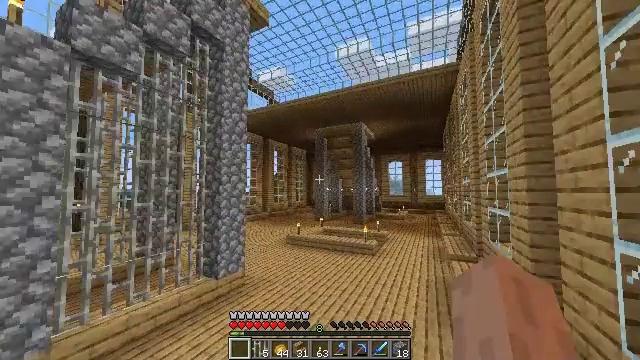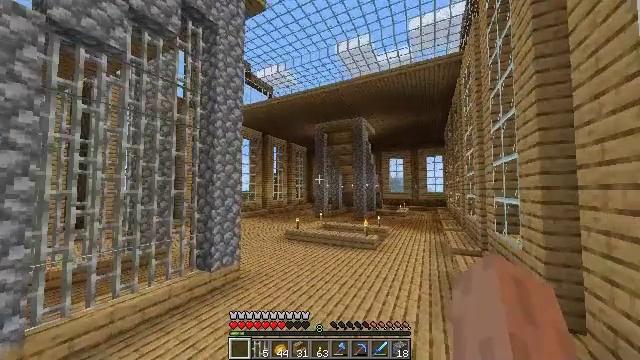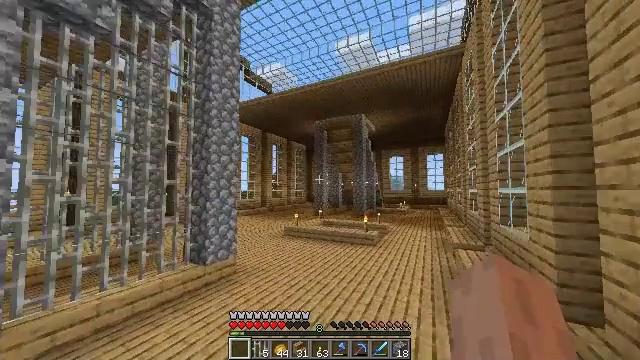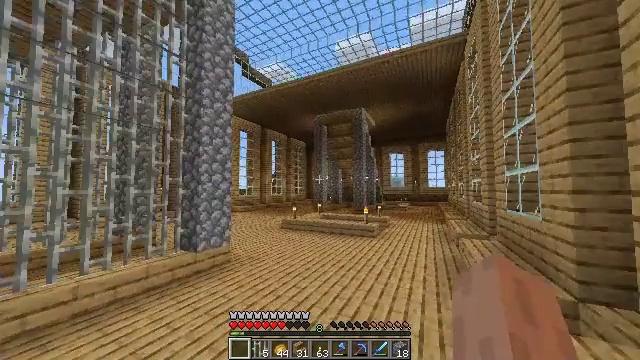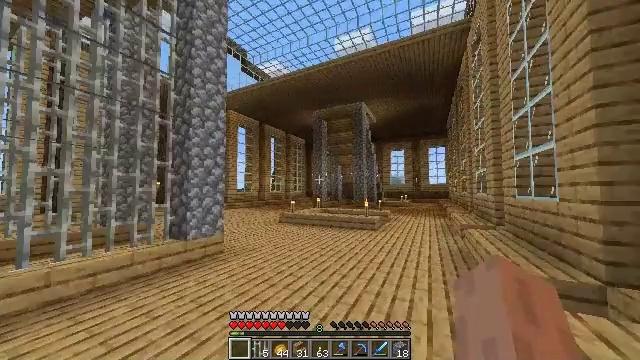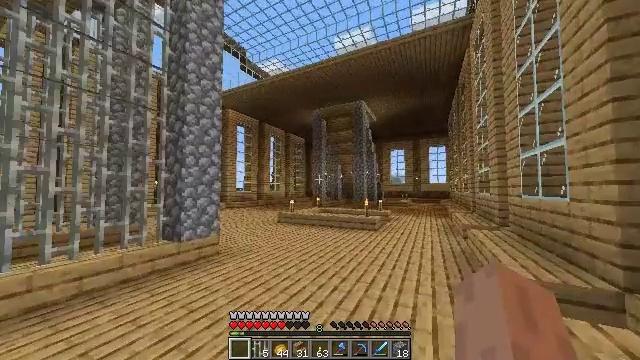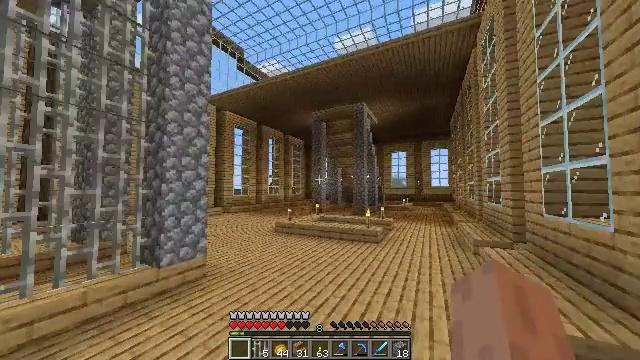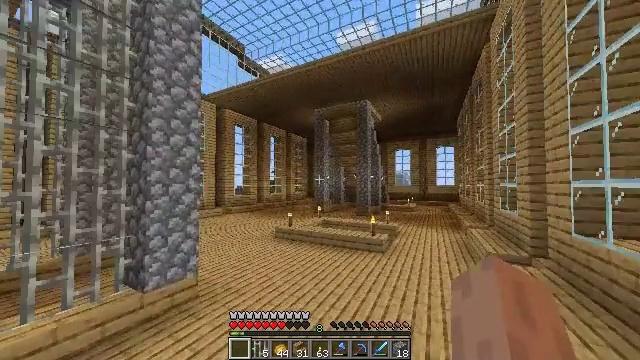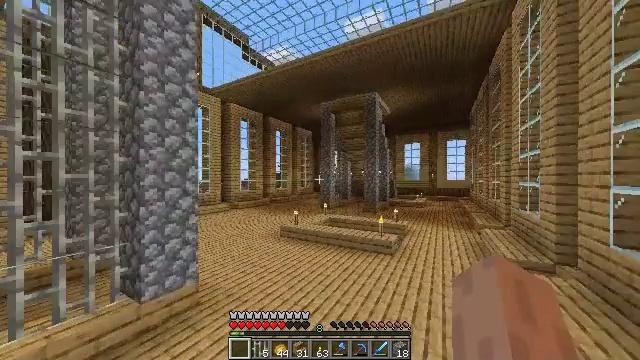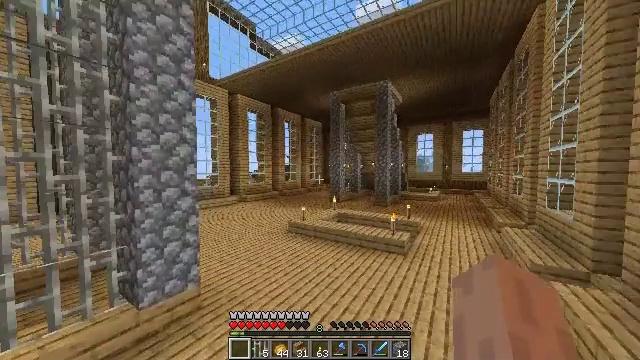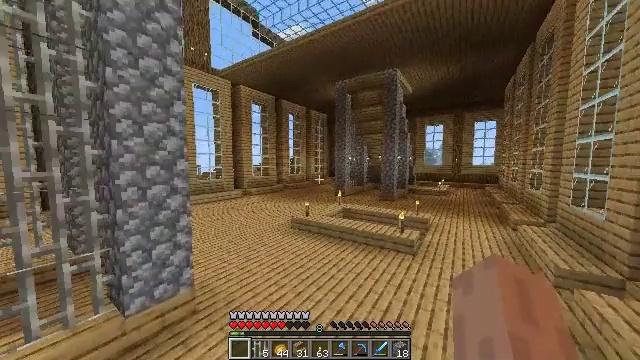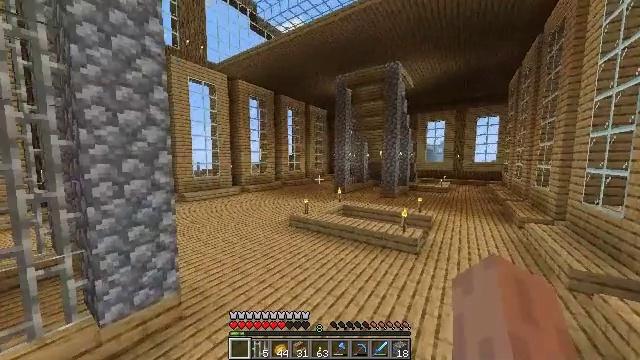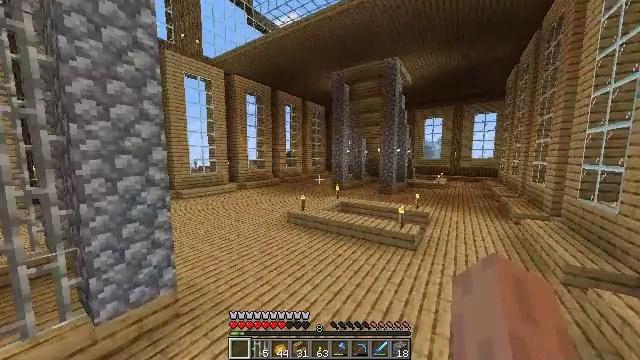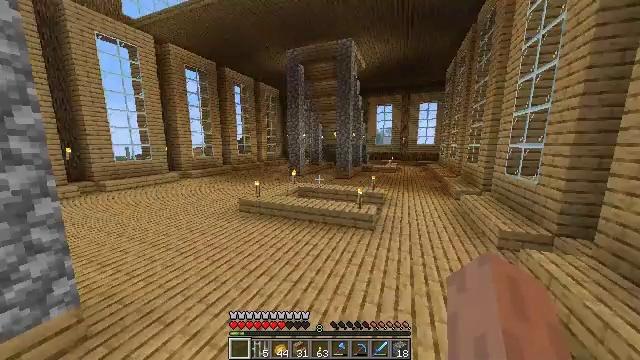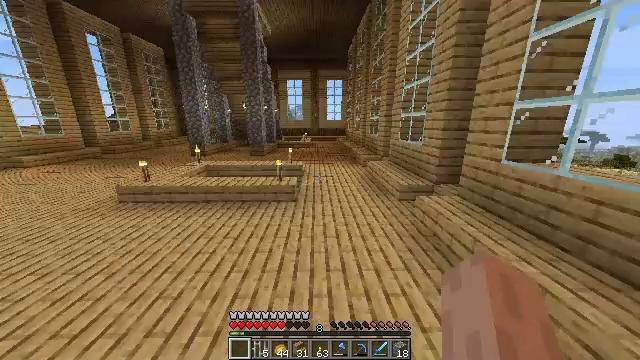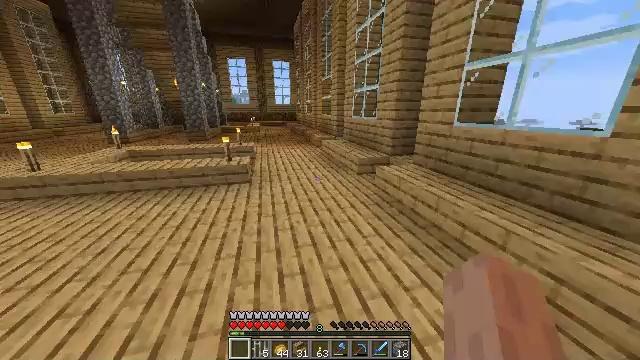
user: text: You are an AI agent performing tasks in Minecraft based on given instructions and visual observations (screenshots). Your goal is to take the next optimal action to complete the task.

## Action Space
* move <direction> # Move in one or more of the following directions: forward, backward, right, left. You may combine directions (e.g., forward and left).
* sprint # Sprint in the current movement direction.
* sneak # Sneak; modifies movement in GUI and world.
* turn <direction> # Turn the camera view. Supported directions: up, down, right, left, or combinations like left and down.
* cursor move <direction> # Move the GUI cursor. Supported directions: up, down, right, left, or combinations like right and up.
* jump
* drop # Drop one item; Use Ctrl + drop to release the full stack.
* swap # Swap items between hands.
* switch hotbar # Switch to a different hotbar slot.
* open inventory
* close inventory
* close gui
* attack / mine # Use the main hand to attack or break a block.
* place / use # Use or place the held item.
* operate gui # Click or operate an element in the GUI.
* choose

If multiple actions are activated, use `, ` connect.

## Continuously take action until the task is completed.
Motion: motion action
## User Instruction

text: Attack the crafting table to break it.
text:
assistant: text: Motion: move forward, jump
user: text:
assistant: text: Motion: move forward, jump
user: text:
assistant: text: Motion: move forward, jump
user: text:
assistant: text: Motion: move forward, sprint, jump
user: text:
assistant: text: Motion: move forward, sprint, jump
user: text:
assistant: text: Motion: move forward, sprint, jump
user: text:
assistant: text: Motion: move forward, turn down, jump
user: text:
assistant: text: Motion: move forward, turn left and down, jump
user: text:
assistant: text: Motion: move forward, turn left and down, jump
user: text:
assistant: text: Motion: move forward, turn left and down, jump
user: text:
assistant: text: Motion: move forward, jump
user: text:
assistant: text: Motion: move forward, jump
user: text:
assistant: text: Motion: move forward, turn right and down, jump
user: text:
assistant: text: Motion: move forward, turn right and down, jump
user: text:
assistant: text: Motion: move forward and move right, turn right and down, jump
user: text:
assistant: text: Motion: move forward and move right, turn right, jump
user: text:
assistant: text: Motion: move forward and move right, jump
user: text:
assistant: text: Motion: move forward and move right, turn left, jump
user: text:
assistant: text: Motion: move forward and move right, turn left, jump
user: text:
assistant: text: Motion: move forward and move right, sprint, turn left, jump
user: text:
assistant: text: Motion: move forward and move right, sprint, turn left, jump
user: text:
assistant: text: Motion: move forward and move right, sprint, turn left, jump
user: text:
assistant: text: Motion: move forward and move right, sprint, turn left and down, jump
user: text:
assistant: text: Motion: move forward and move right, sprint, turn left and down, jump
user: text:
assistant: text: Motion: move forward and move right, turn left, jump
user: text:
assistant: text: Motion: move forward and move right, sprint, turn left, jump
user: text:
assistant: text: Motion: move forward and move right, sprint, turn left, jump
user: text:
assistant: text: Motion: move forward and move right, sprint, jump
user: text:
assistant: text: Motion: move forward and move right, sprint, turn left, jump
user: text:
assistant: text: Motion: move forward and move right, sprint, jump